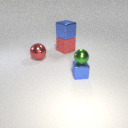
large red rubber cube below large blue metal cube